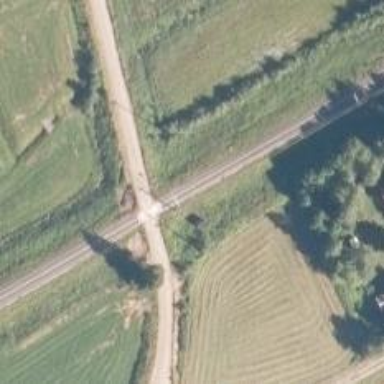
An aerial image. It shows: Level crossing with saltire markings.